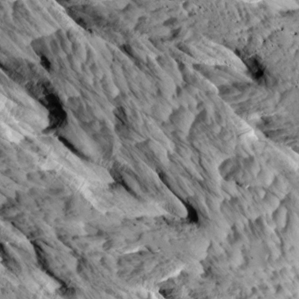
Label: non_frost